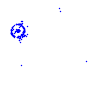
Particle: proton